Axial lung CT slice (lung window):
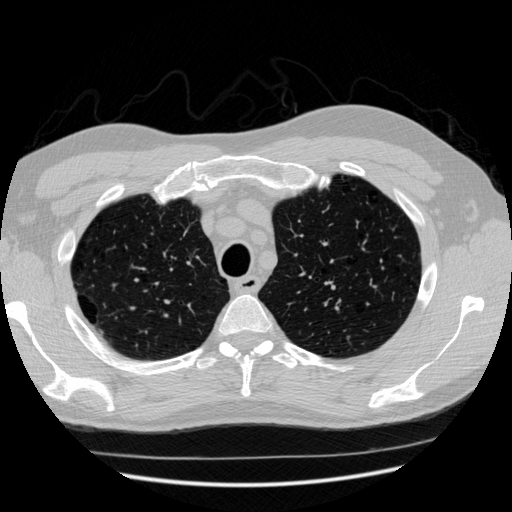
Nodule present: no